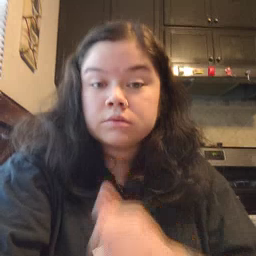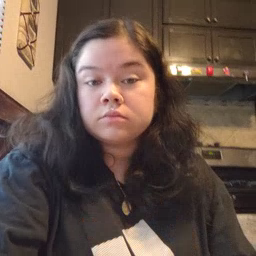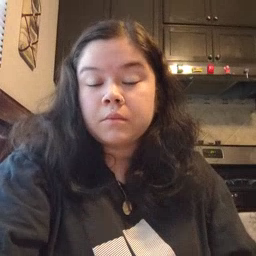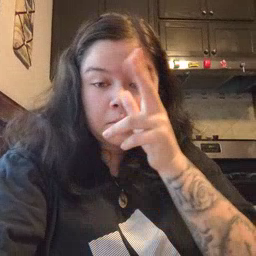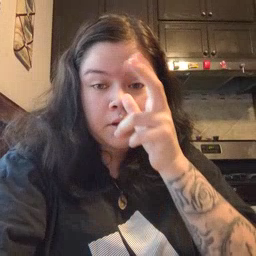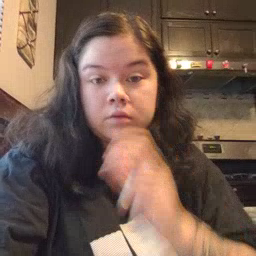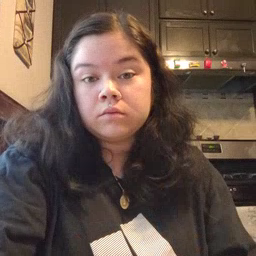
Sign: bug